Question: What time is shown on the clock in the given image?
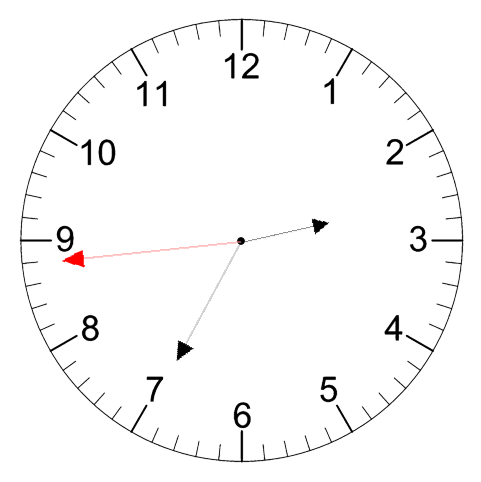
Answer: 02:34:44